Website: apple
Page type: customer-info-address
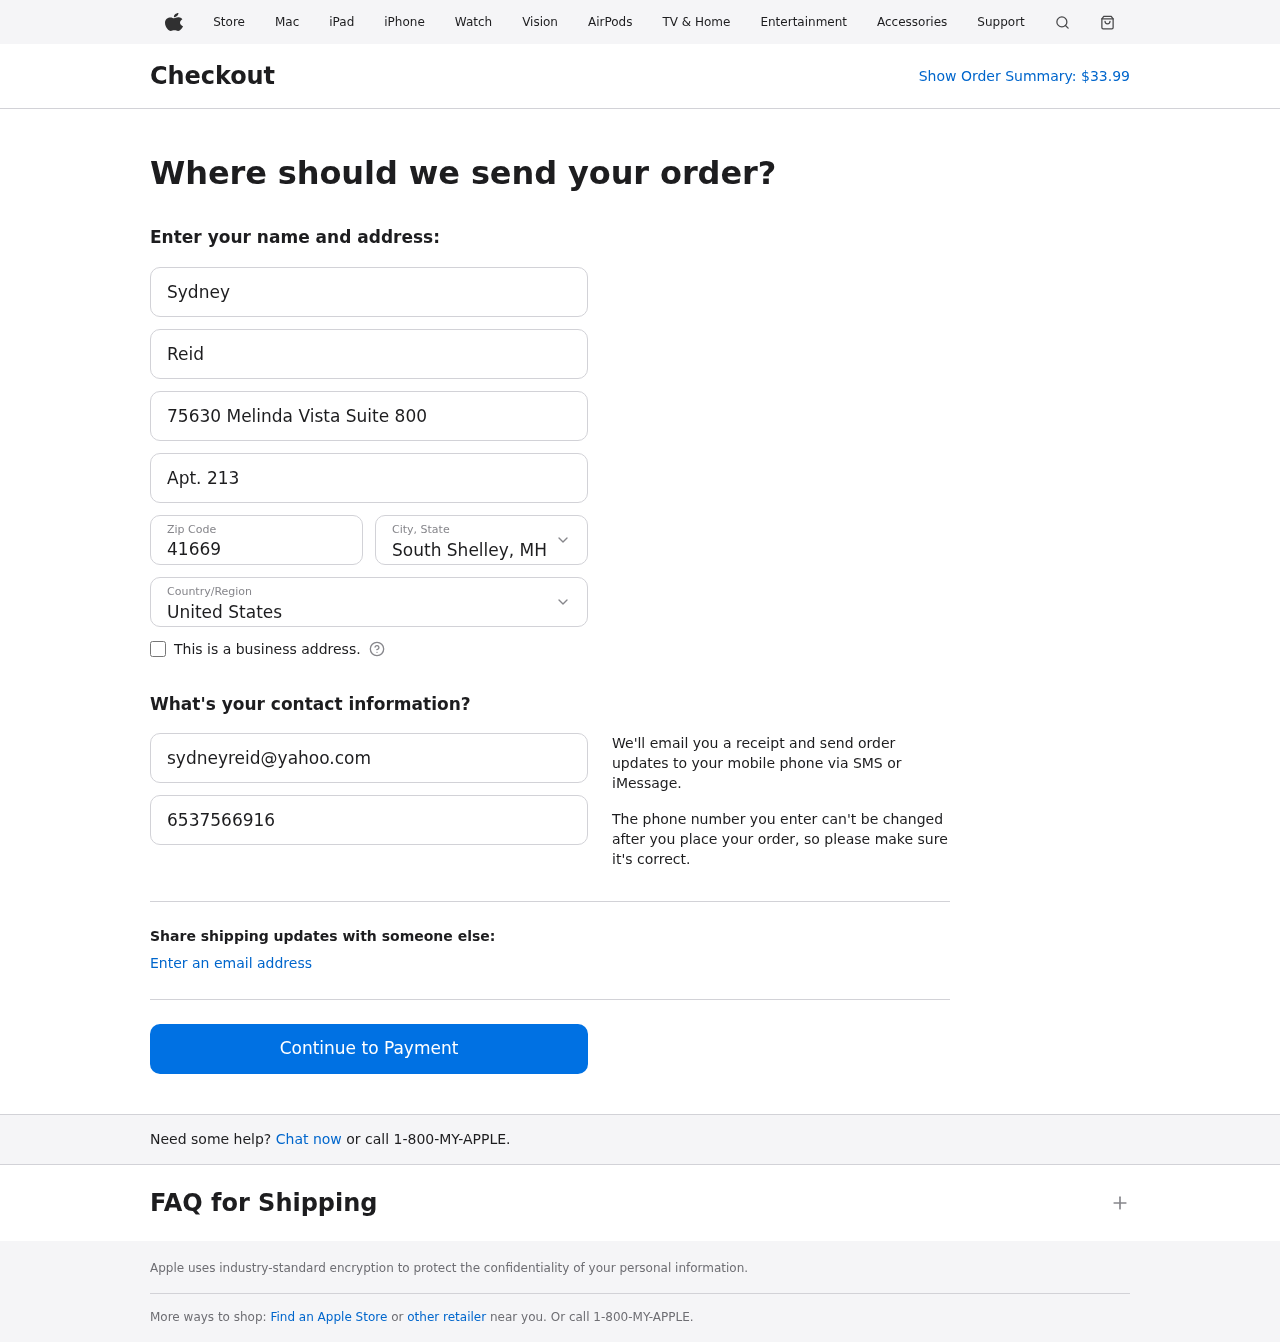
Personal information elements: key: PII_CITY_STATE
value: South Shelley, MH
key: PII_COUNTRY
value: United States
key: PII_EMAIL
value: sydneyreid@yahoo.com
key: PII_FIRSTNAME
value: Sydney
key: PII_LASTNAME
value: Reid
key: PII_PHONE
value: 6537566916
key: PII_POSTCODE
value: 41669
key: PII_STREET
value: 75630 Melinda Vista Suite 800
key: PII_STREET2
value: Apt. 213
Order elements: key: ORDER_TOTAL
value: $33.99